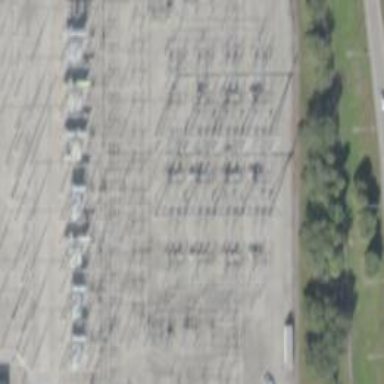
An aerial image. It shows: Switch used for power control.